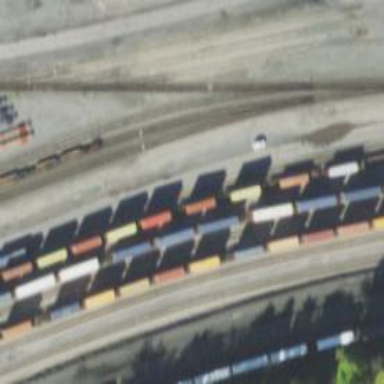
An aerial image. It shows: Railway yard used for servicing trains.